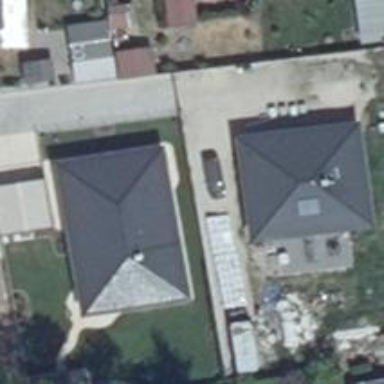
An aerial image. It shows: Detached building with hipped roof shape.